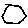
Label: hexagon